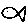
Label: fish